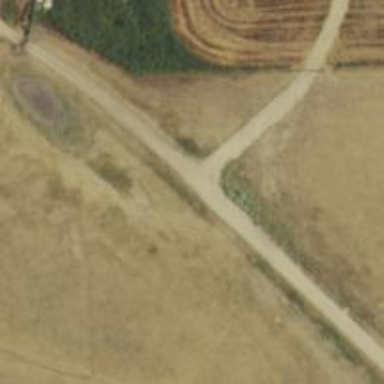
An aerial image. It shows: Road designated for service vehicles in wind farm area.